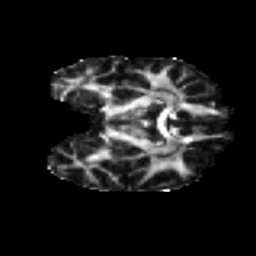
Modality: FA
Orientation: coronal
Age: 25
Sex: female
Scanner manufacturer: ge
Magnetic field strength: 3 T
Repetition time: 7.8 s
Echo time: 0.0608 s